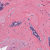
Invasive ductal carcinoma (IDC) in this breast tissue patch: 0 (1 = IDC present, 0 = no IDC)